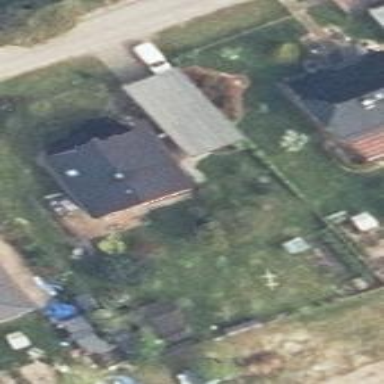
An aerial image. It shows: Simple and straightforward house.